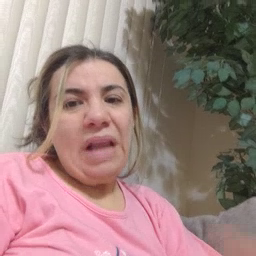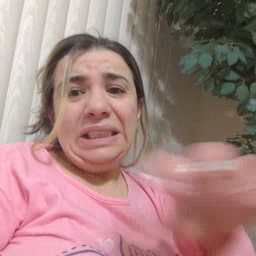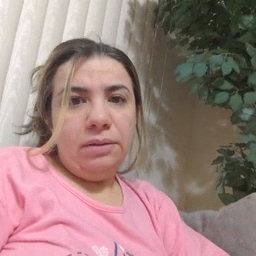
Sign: hot